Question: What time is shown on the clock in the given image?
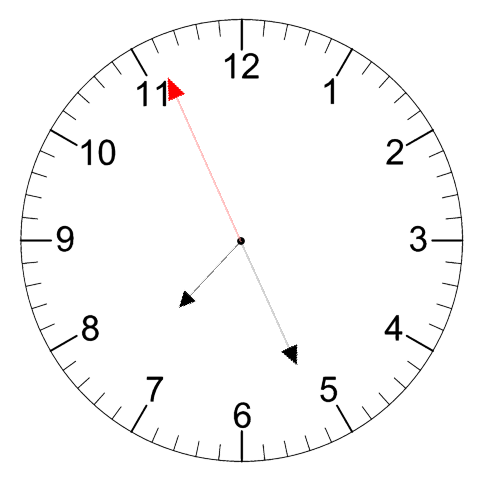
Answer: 07:25:56